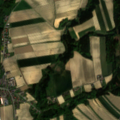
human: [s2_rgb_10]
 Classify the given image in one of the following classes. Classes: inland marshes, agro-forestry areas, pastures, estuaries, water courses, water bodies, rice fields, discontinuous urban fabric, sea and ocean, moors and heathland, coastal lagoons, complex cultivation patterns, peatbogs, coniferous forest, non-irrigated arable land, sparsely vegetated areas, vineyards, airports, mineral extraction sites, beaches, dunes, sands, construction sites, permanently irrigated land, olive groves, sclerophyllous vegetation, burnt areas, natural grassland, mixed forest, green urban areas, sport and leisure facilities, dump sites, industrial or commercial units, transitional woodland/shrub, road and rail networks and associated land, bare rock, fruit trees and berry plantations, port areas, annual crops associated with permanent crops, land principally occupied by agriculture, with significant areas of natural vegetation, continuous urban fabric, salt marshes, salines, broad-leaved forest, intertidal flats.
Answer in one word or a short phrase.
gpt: discontinuous urban fabric, non-irrigated arable land, broad-leaved forest, mixed forest